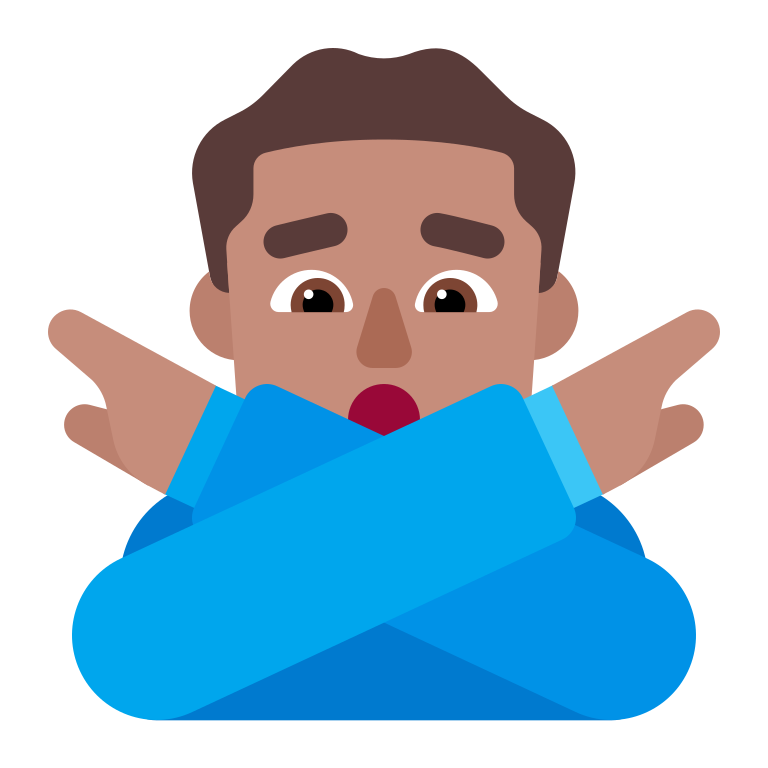
man gesturing no flat